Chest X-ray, AP view. Patient: 23 years old, sex M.
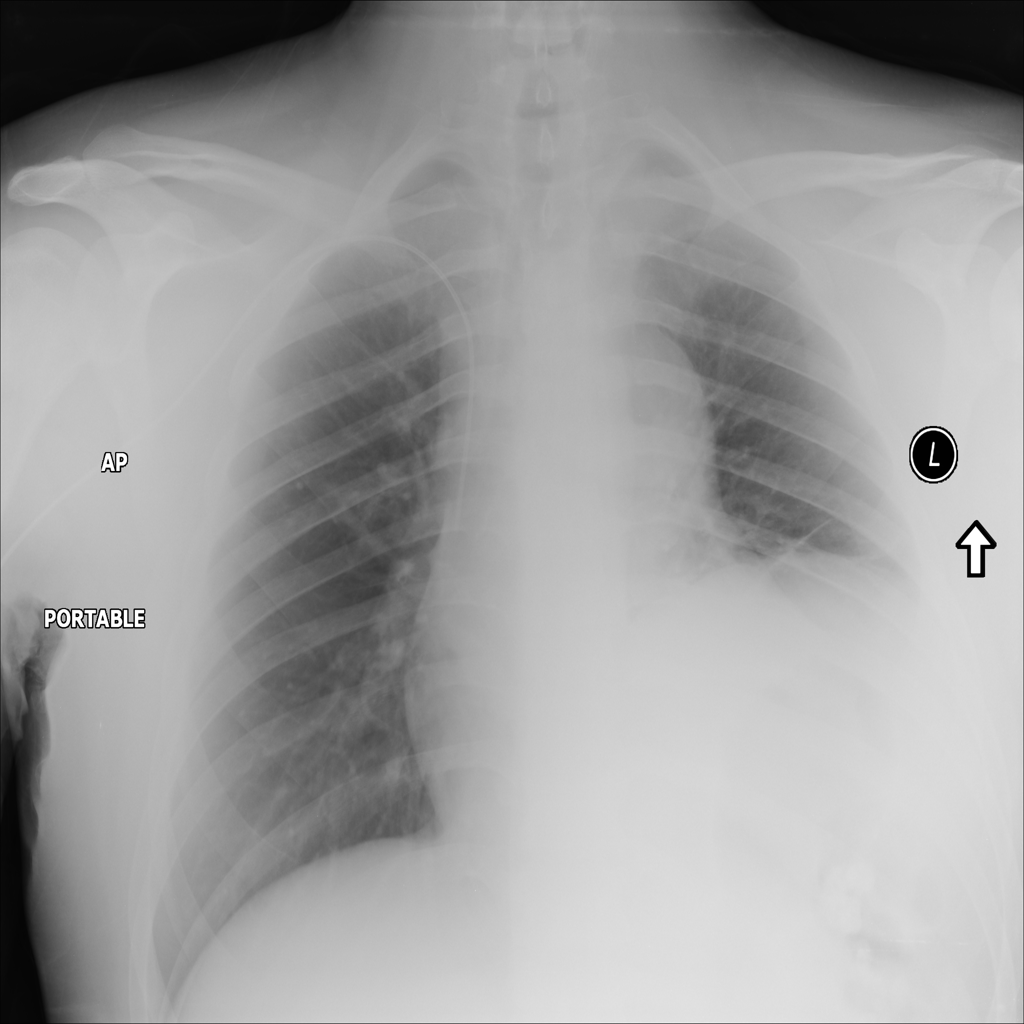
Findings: Atelectasis